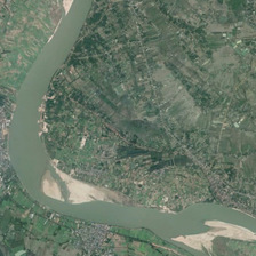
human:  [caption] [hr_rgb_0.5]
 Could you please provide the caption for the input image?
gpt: This is a winding green river across the green plain.

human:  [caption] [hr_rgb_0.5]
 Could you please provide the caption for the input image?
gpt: It is a curved green river that extends on this green plain.

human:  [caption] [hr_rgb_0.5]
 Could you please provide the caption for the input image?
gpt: It is a curved Green River extending across this green plain.

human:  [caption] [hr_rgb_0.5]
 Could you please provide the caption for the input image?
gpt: This is a green river

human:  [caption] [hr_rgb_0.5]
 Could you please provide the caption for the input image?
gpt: It is a CURVO Green River that extends across this green plain.